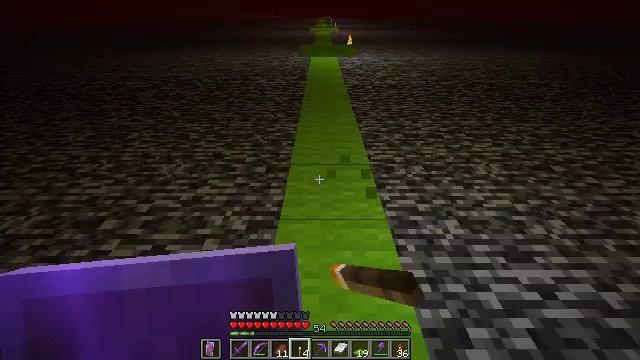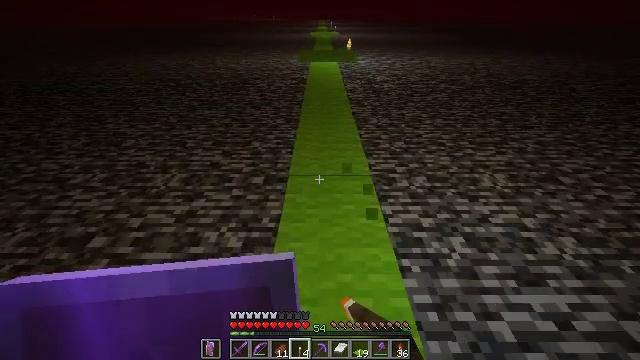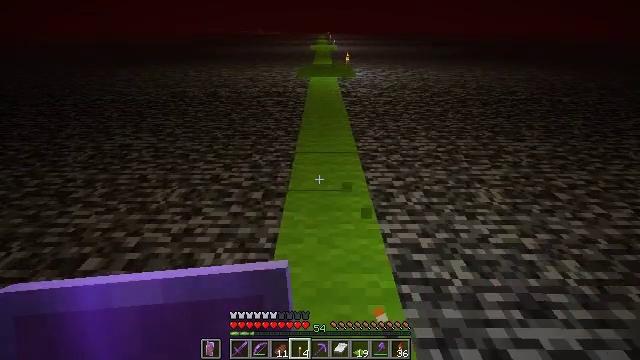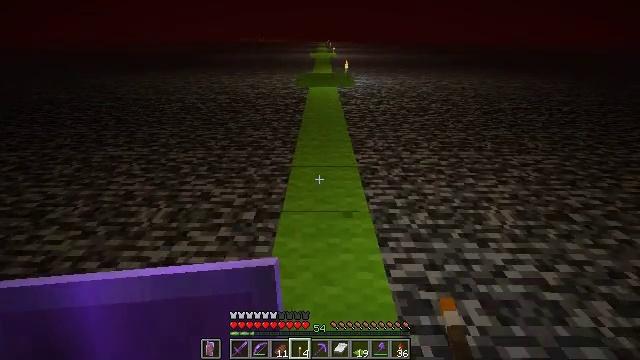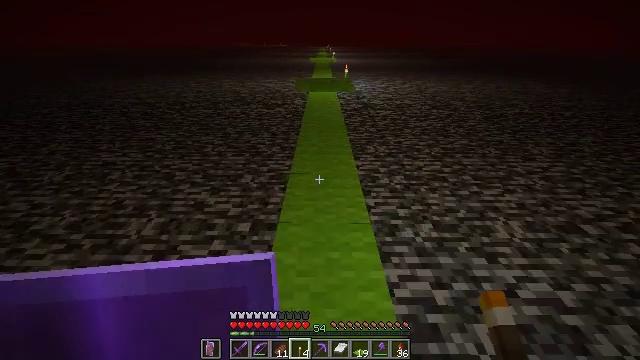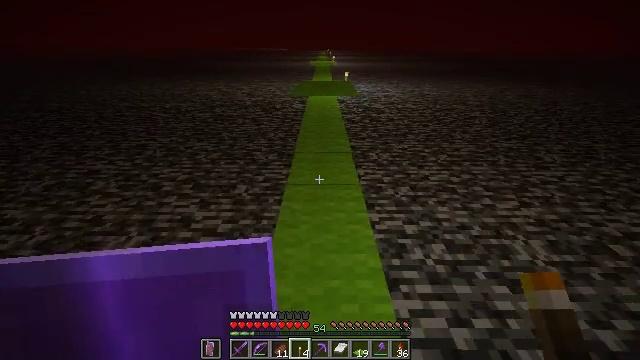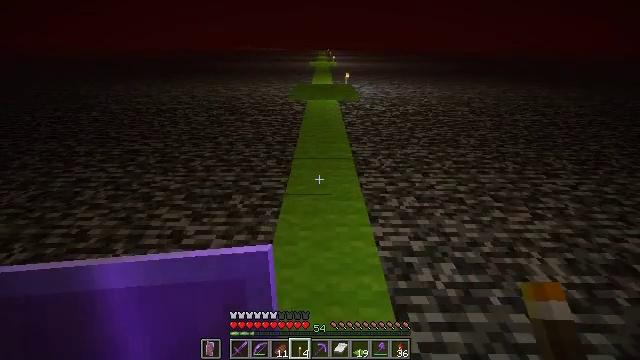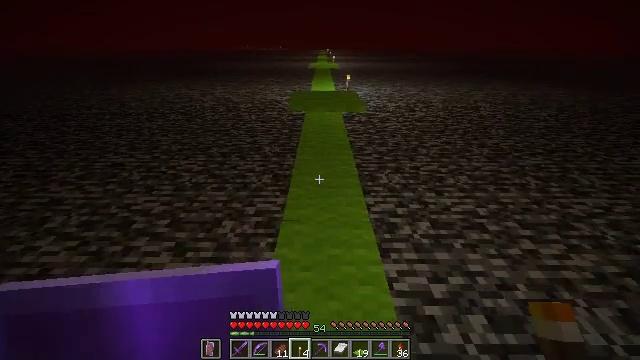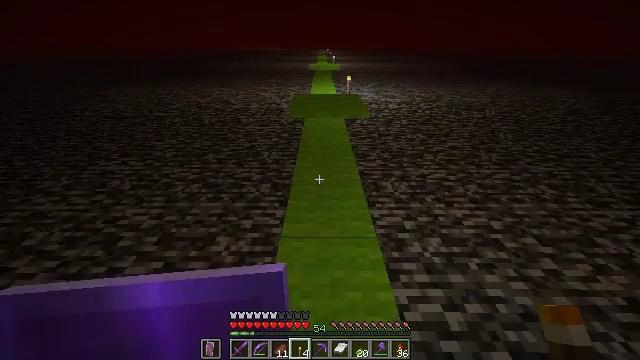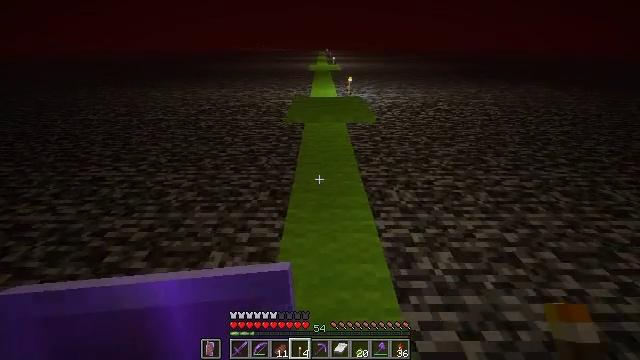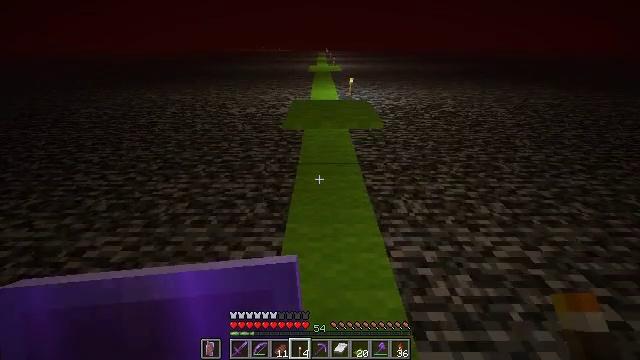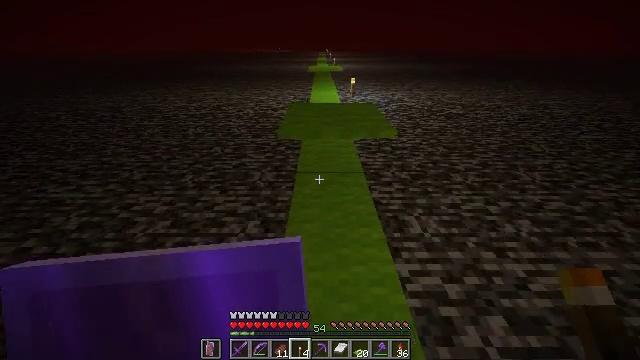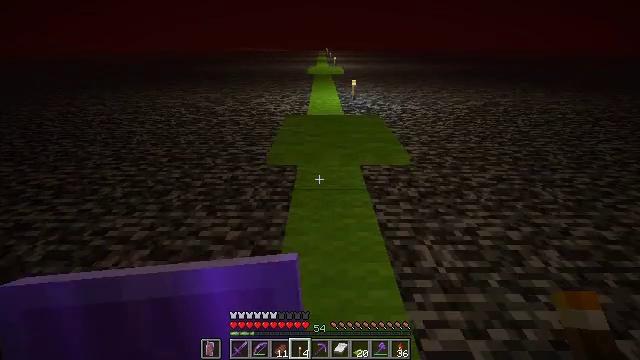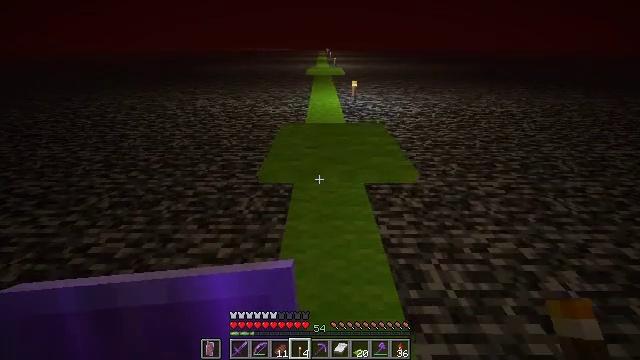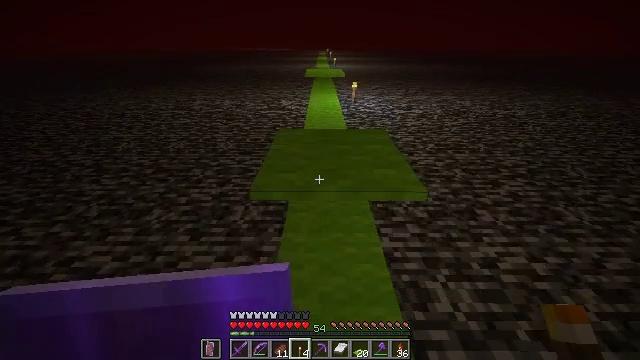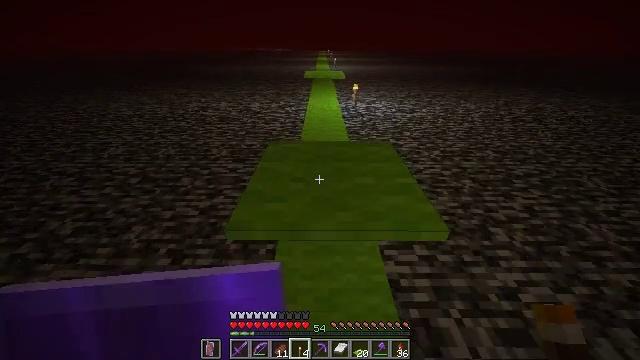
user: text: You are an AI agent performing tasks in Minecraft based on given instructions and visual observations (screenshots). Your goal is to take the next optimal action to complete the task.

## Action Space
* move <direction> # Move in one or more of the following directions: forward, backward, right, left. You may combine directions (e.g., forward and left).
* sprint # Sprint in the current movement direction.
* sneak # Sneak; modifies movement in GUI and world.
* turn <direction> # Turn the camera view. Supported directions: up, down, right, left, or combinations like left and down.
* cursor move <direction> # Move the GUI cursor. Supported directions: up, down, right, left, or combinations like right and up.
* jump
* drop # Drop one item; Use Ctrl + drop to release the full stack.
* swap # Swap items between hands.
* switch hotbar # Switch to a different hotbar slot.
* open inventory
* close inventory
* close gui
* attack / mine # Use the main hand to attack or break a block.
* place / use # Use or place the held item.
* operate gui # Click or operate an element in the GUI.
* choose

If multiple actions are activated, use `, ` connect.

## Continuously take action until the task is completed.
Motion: motion action
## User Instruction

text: Collect the lime carpet.
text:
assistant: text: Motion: move forward, sprint
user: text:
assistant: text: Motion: move forward, sprint
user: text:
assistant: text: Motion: move forward, sprint
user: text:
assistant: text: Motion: move forward, sprint
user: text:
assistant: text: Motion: move forward, sprint
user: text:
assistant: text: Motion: move forward, sprint
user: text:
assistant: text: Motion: move forward, sprint
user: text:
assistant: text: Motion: move forward, sprint
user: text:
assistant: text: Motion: move forward, sprint
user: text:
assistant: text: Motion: move forward, sprint
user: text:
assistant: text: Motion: move forward, sprint
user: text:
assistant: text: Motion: move forward, sprint
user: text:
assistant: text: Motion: move forward, sprint
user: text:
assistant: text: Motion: move forward, sprint
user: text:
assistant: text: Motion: move forward, sprint
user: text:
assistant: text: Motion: move forward
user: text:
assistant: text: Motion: move forward
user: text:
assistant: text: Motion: move forward
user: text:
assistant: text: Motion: no_op
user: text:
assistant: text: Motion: attack / mine
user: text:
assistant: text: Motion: attack / mine
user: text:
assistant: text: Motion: attack / mine
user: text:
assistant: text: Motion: attack / mine
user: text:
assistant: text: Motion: attack / mine
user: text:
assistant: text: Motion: move forward, attack / mine
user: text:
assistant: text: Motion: move forward, attack / mine
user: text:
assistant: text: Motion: move forward, attack / mine
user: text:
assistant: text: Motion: move forward, attack / mine
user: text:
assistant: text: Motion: move forward, attack / mine
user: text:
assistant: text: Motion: move forward, sprint